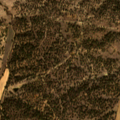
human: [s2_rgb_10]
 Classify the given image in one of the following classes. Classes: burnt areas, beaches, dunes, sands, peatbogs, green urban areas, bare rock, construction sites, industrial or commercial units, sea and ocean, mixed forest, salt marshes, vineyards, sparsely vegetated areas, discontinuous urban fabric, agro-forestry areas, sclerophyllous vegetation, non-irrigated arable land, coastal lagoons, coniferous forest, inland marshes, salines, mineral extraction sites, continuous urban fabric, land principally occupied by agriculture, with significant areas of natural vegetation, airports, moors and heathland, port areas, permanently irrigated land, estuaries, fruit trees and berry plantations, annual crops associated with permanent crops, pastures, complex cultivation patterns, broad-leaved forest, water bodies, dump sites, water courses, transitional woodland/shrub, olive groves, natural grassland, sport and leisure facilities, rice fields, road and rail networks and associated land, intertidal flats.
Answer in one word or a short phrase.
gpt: complex cultivation patterns, agro-forestry areas